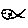
Label: fish